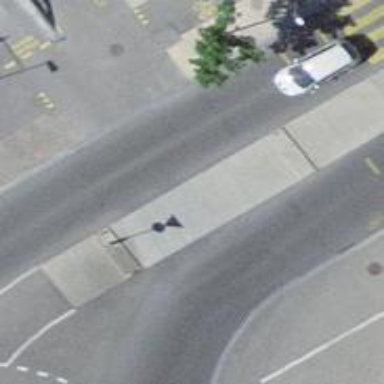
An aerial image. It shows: Secondary road with asphalt surface. There are sidewalks on both sides and exclusive cycling lanes on both sides as well.